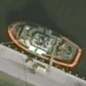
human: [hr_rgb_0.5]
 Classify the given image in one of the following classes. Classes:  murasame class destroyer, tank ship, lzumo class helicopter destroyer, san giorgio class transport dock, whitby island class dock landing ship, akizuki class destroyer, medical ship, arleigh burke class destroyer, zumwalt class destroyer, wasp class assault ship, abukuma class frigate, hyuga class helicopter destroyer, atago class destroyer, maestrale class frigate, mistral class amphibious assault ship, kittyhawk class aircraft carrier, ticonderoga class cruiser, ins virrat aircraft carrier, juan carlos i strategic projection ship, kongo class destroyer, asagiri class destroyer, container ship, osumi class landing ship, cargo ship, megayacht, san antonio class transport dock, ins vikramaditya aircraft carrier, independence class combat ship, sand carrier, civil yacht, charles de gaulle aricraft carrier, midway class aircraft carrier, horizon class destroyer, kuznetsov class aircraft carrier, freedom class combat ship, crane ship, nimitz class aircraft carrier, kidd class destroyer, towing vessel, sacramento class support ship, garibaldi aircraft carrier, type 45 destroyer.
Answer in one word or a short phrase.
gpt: Towing vessel